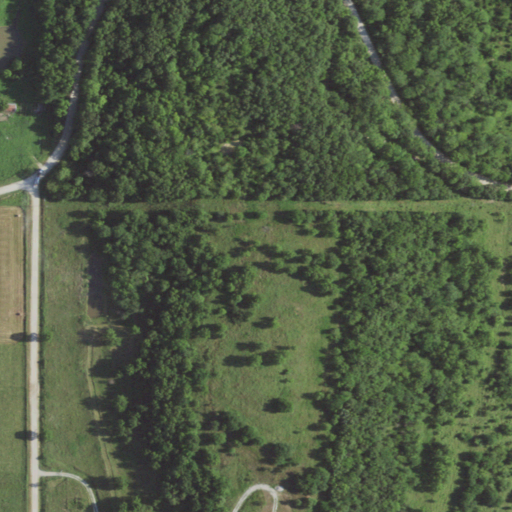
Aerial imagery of mountain in Kansas named Graveyard Mound containing deciduous forest, pasture, open development, and low intensity development